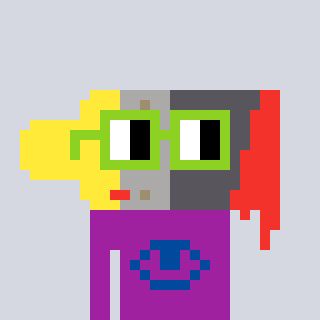
a pixel art character with square light green glasses, a paintbrush-shaped head and a magenta-colored body on a cool background